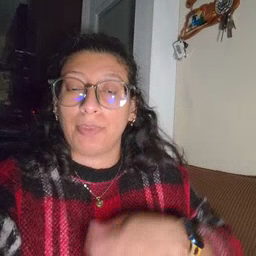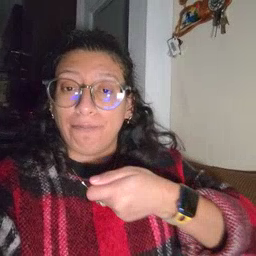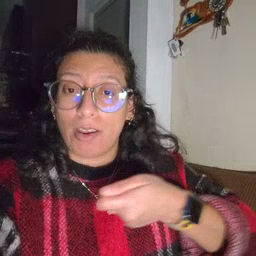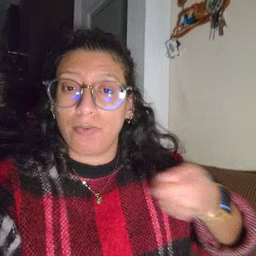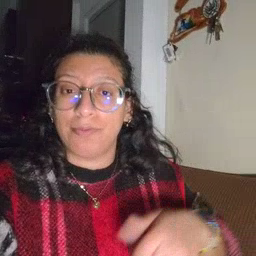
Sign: vacuum